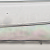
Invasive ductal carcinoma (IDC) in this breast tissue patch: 0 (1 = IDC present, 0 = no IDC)